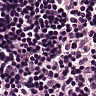
Metastatic tissue present: no